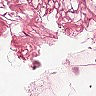
Metastatic tissue present: no